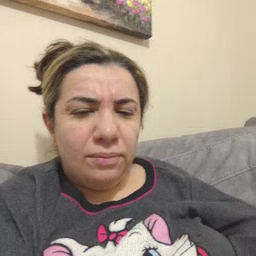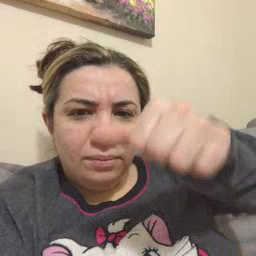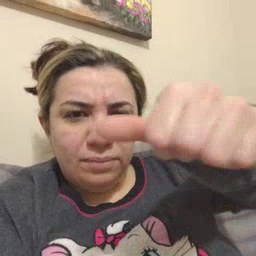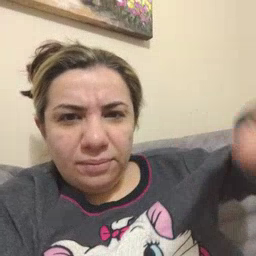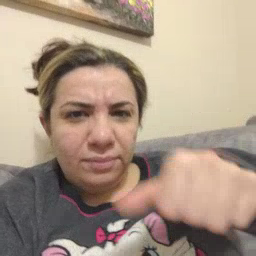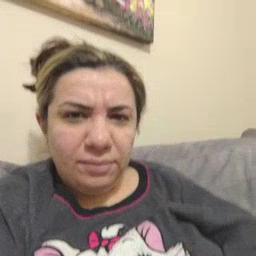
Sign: puzzle